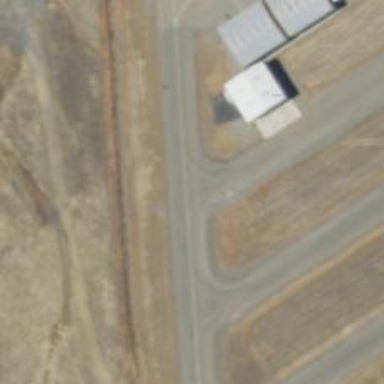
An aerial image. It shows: Image of taxiway at airport.